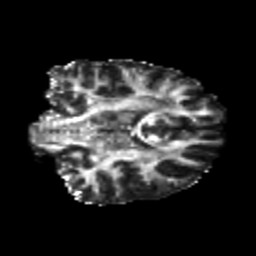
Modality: FA
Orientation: coronal
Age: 23
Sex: female
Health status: healthy
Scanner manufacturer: philips
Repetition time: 7.387 s
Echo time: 0.08599 s